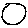
Label: circle